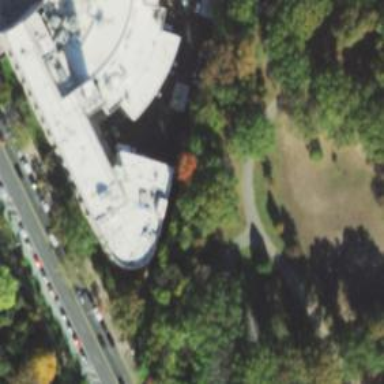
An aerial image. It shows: Building that serves as library.